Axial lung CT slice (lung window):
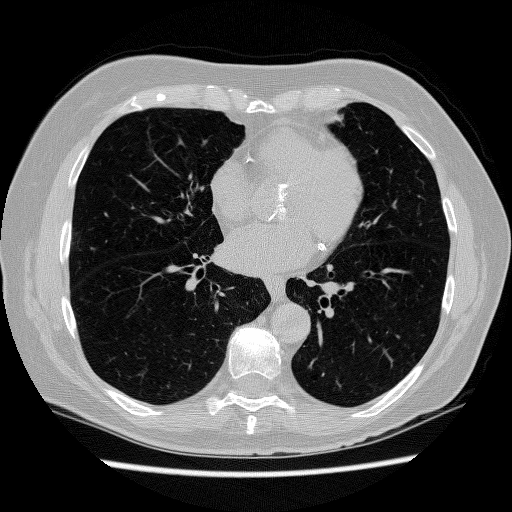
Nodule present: no